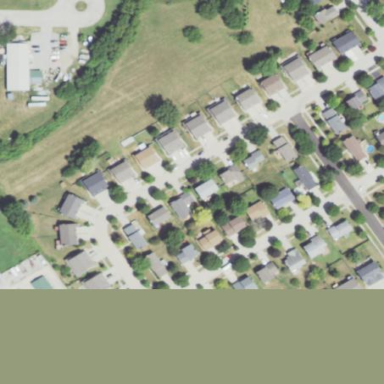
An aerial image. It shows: Residential neighbourhood consisting of single-family homes.